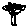
Label: tree